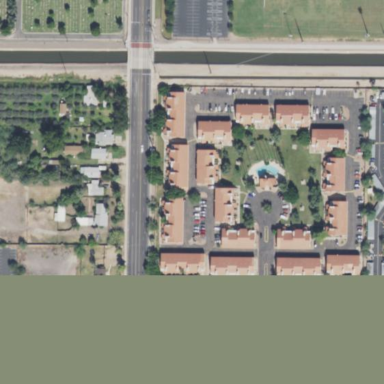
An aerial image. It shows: Residential area consisting of condominiums.